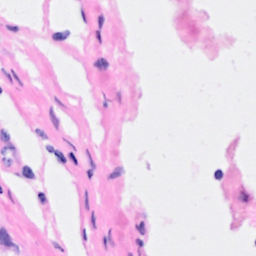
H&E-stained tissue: Breast